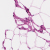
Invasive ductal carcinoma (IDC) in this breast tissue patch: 0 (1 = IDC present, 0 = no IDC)